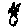
Label: cat